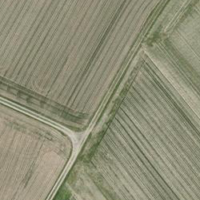
EUNIS habitat code: 52
Species observed at this site:
Pseudochorthippus parallelus
Geranium pyrenaicum
Roeseliana roeselii